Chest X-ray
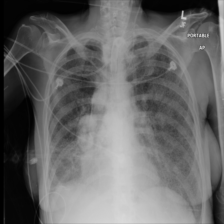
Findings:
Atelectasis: negative
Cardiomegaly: negative
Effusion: negative
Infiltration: negative
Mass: positive
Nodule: positive
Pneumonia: negative
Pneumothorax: negative
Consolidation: negative
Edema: negative
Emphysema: negative
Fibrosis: negative
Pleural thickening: negative
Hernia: negative